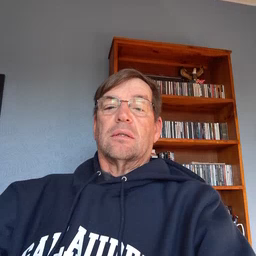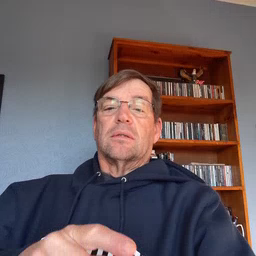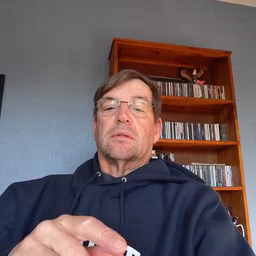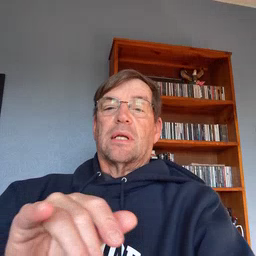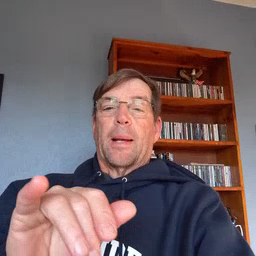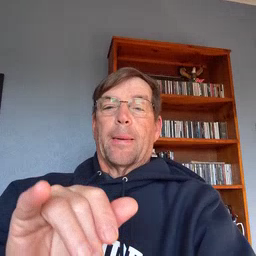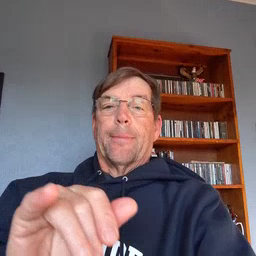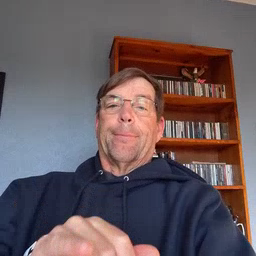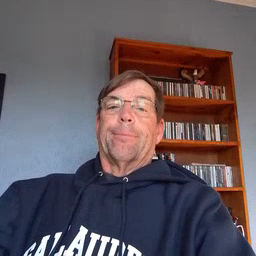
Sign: same